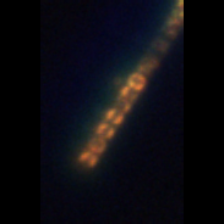
Taxon: Chaetoceros
Group: Diatoms